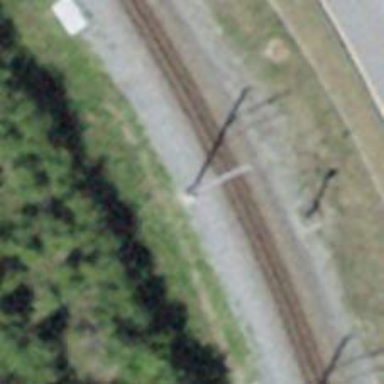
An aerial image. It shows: Catenary mast for power lines.